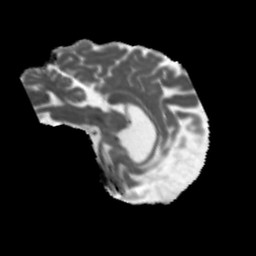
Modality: MD
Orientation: sagittal
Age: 64
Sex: male
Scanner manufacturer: siemens
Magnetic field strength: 3 T
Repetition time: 5.47 s
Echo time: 0.0854 s